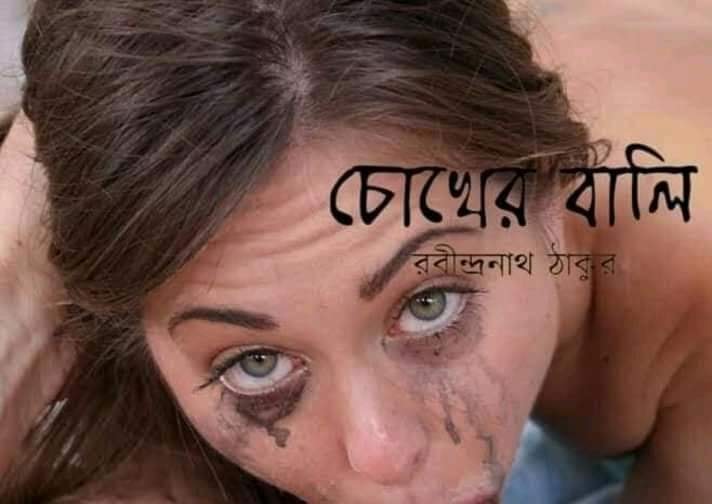
Text: চোখের বালি     রবীন্দ্রনাথ ঠাকুর
Label: Hate
Hate category: Personal Offence
Targeted group: Individual